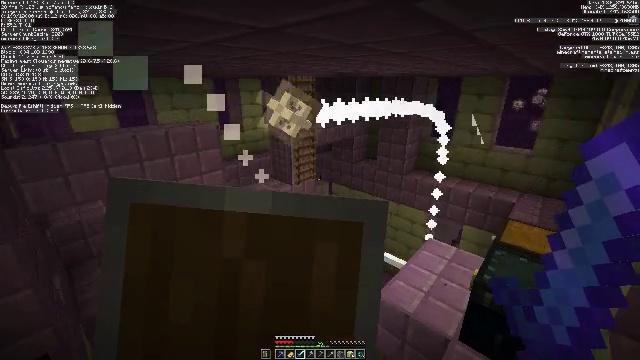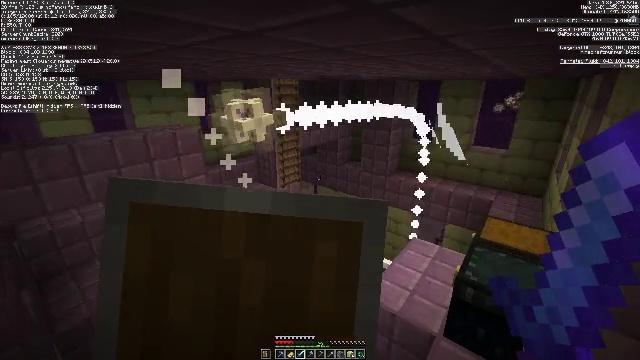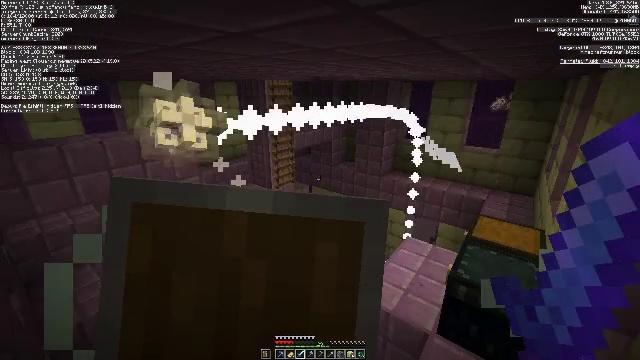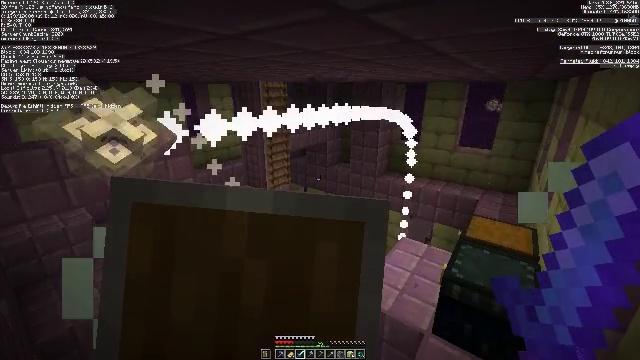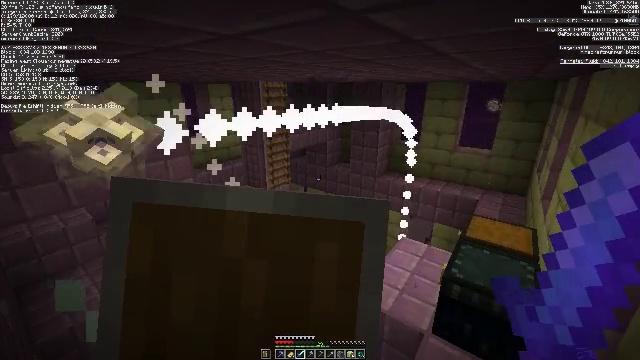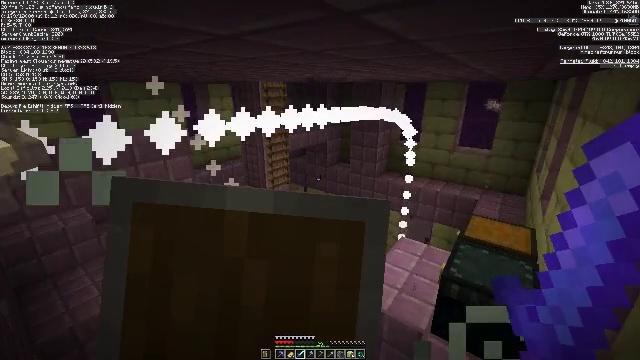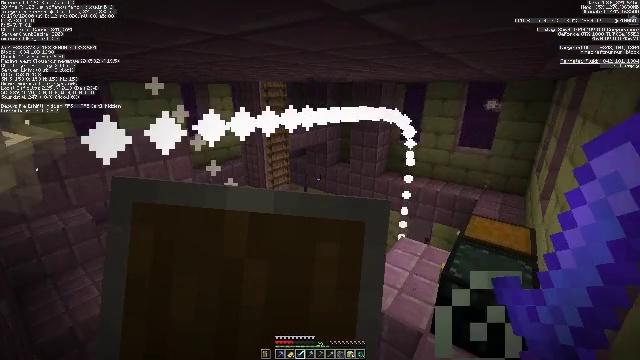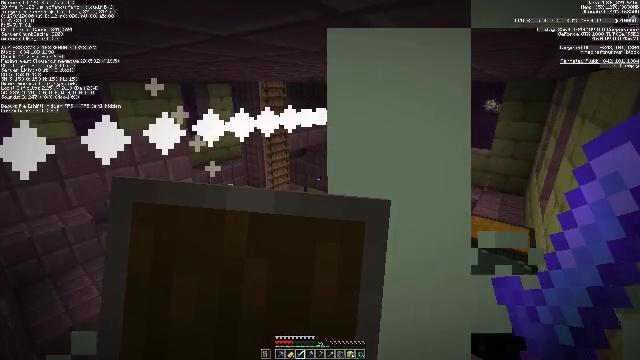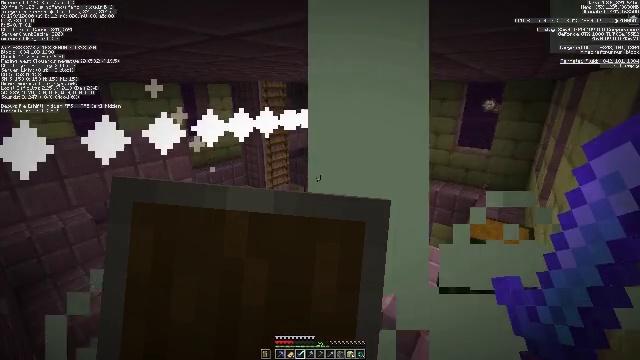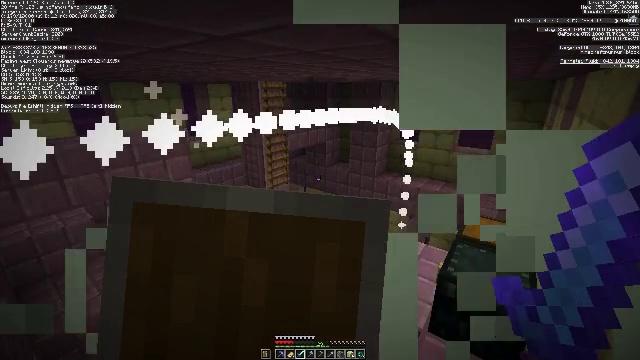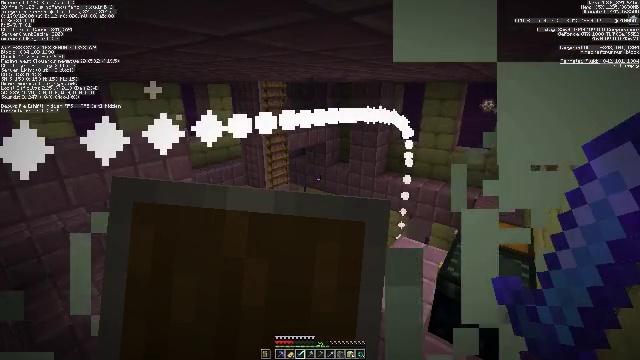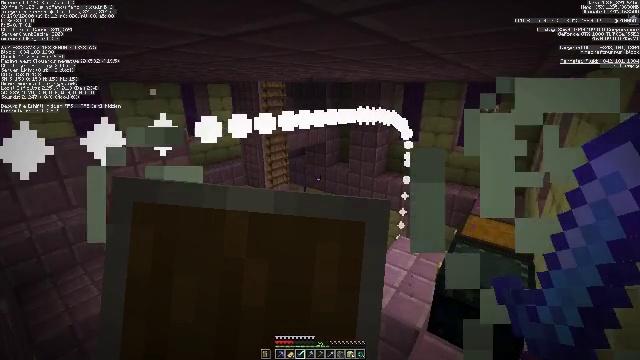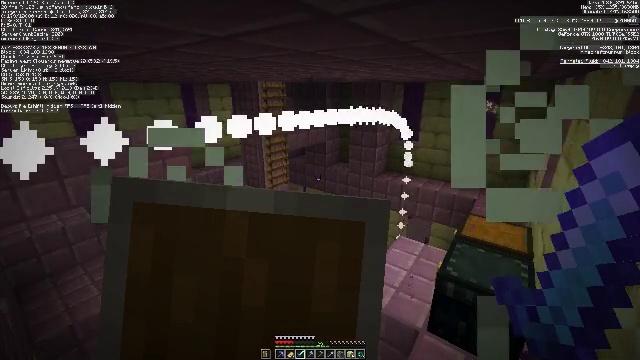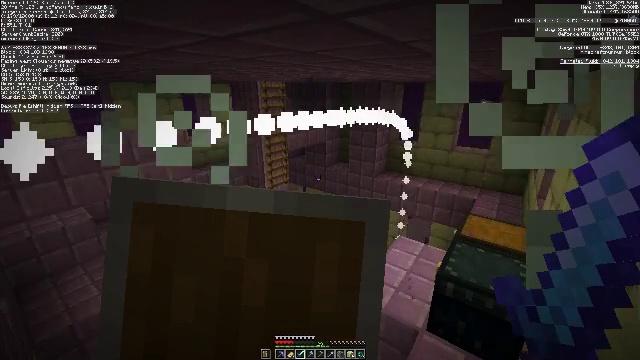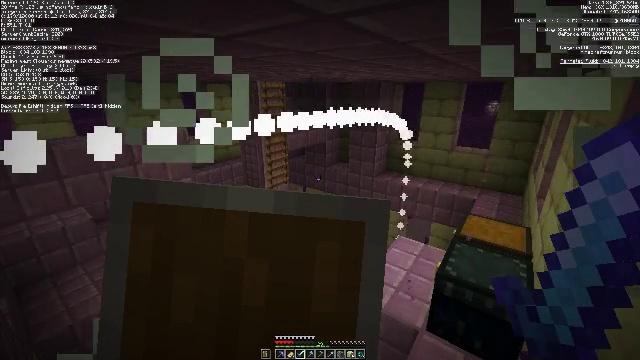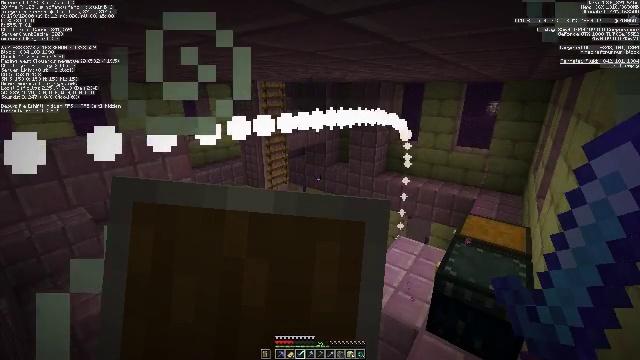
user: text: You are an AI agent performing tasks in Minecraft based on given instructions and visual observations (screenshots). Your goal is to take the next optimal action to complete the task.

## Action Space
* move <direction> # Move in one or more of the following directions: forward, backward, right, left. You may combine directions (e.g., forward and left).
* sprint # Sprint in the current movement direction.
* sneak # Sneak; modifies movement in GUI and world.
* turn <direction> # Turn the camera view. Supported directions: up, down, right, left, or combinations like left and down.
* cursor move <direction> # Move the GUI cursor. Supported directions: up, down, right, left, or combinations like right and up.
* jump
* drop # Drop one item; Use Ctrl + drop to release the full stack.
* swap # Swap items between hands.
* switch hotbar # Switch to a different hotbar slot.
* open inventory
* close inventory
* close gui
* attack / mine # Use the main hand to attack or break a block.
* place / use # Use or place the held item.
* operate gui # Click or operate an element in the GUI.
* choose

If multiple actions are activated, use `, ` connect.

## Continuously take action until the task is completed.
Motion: motion action
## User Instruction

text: Combat the shulker.
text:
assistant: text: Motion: turn right, use / place
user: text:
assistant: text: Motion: turn right, use / place
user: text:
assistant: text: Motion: turn right, use / place
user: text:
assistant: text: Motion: use / place
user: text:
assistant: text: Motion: use / place
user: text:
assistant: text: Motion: use / place
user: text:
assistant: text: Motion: use / place
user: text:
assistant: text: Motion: use / place
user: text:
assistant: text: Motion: use / place
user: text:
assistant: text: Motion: use / place
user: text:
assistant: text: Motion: use / place
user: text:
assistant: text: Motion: use / place
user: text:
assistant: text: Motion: use / place
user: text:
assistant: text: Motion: use / place
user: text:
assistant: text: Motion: use / place
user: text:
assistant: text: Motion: use / place
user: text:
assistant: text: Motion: use / place
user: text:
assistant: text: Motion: use / place
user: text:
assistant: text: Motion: use / place
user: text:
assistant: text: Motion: use / place
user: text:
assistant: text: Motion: use / place
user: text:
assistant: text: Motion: use / place
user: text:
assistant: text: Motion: use / place
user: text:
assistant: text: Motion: use / place
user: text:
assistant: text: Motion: use / place
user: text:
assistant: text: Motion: use / place
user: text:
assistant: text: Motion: use / place
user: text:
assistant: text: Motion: use / place
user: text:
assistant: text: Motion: use / place
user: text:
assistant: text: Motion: use / place